Question: I'm trying to build a very simple app to keep track of the standings of my volleyball group. There are four dropdowns, two for the winning pair and two for the losing pair. I'm able to display the winners and losers, and I've set up a simple table with four columns and an example row:
'''
Player | Games | Points | Points per game
Felix 0 0 0
'''

After clicking "Submit result"
- - - -
'''
const button = document.getElementById('btn');
const players = ["Laura", "Felix", "Martin", "Hanna", "Simon", "Nora", "Dennis", "David", "Giulia G.", "Giulia M.", "Jackie"];
button.addEventListener("click", async function() {
logGame(dropDowns);
})
//Populate dropdown menus
let dropDowns = ["player1", "player2", "player3", "player4"];
for (let i = 0; i < dropDowns.length; i++) {
let playerDropDown = document.getElementById(dropDowns[i]);
for (let i = 0; i < players.length; i++) {
let option = document.createElement("option");
option.value = players[i];
option.text = players[i];
playerDropDown.appendChild(option);
};
};
let winners = []
let losers = []
function logGame(dropDowns) {
for (i = 0; i < dropDowns.length; i++) {
let select = document.getElementById(dropDowns[i])
let player = select.options[select.selectedIndex].value;
i <= 1 ? winners.push(player) : losers.push(player)
}
return winners, losers
}
'''
'''
<!DOCTYPE html>
<html>
<head>
<meta charset="utf-8">
<meta name="viewport" content="width=device-width">
<title>Volleyball</title>
<link href="style.css" rel="stylesheet" type="text/css" />
</head>
<body>
<form id="game">
<div class="form-container">
<!-- <p>Neuer Spieler:</p>
<input id="name" class="form-field__short" type="name" name="name"> -->
<p>Won</p>
<p>Player 1</p>
<select id="player1" class="form-field__full" name="player1">
<option></option>
</select>
<p>Player 2</p>
<select id="player2" class="form-field__full" name="player2">
<option></option>
</select>
<p>Lost</p>
<p>Player 3</p>
<select id="player3" class="form-field__full" name="player3">
<option></option>
</select>
<p>Player 4</p>
<select id="player4" class="form-field__full" name="player4">
<option></option>
</select>
<p></p>
<div id="btn">Submit result</div>
</div>
</form>
<table>
<thead>
<tr>
<th>Player</th>
<th>Points</th>
<th>Games</th>
<th>Points per game</th>
</tr>
</thead>
<tbody>
<tr>
<td>Felix</td>
<td>0</td>
<td>0</td>
<td>0</td>
</tr>
</tbody>
</table>
<script src="script.js"></script>
</body>
</html>
'''
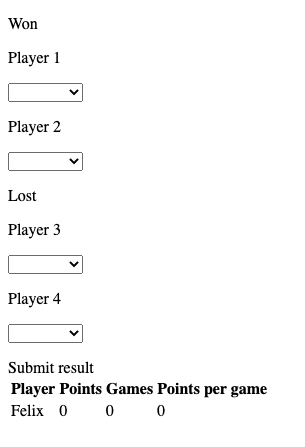
Answer: - Be careful with nested for and index names. When you nest loops, you really should use different letters for counters: 'for (let i...) { for (let j ....}}' I know the 'let' may save you here, but for the sake of readability. In one loop you forget the var/let and that makes 'i' a global var- 'select.options[select.selectedIndex].value;' is the same as 'select.value'- Why 'async function()'? Nothing async here
Here is a simplified version easier to update
'''
const game = document.getElementById('game');
const dropDowns = document.querySelectorAll('select.form-field__full')
const players = ["Laura", "Felix", "Martin", "Hanna", "Simon", "Nora", "Dennis", "David", "Giulia G.", "Giulia M.", "Jackie"];
game.addEventListener("submit", logGame)
//Populate dropdown menus
dropDowns.forEach(dd => dd.innerHTML = players.map(player => '<option value="${player}">${player}</option>').join(''));
function logGame(e) {
e.preventDefault(); // cancel submit for now, later we can Ajax
let winners = []
let losers = []
dropDowns.forEach((dd, i) => {
if (i <= 1) winners.push(dd.value)
else losers.push(dd.value)
})
console.log(winners, losers)
}
'''
'''
<form id="game">
<div class="form-container">
<!-- <p>Neuer Spieler:</p>
<input id="name" class="form-field__short" type="name" name="name"> -->
<p>Won</p>
<p>Player 1</p>
<select id="player1" class="form-field__full" name="player1">
<option></option>
</select>
<p>Player 2</p>
<select id="player2" class="form-field__full" name="player2">
<option></option>
</select>
<p>Lost</p>
<p>Player 3</p>
<select id="player3" class="form-field__full" name="player3">
<option></option>
</select>
<p>Player 4</p>
<select id="player4" class="form-field__full" name="player4">
<option></option>
</select>
<p></p>
<button id="btn">Submit result</button>
</div>
</form>
<table>
<thead>
<tr>
<th>Player</th>
<th>Points</th>
<th>Games</th>
<th>Points per game</th>
</tr>
</thead>
<tbody>
<tr>
<td>Felix</td>
<td>0</td>
<td>0</td>
<td>0</td>
</tr>
</tbody>
</table>
'''